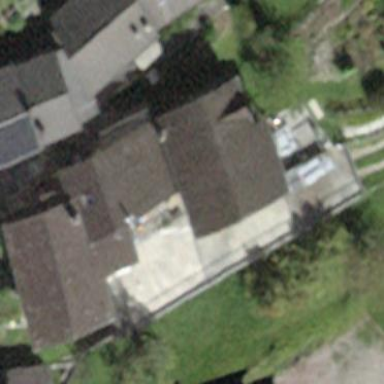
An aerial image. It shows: Detached building.